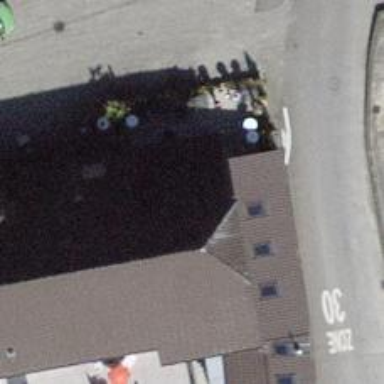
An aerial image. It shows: Restaurant.